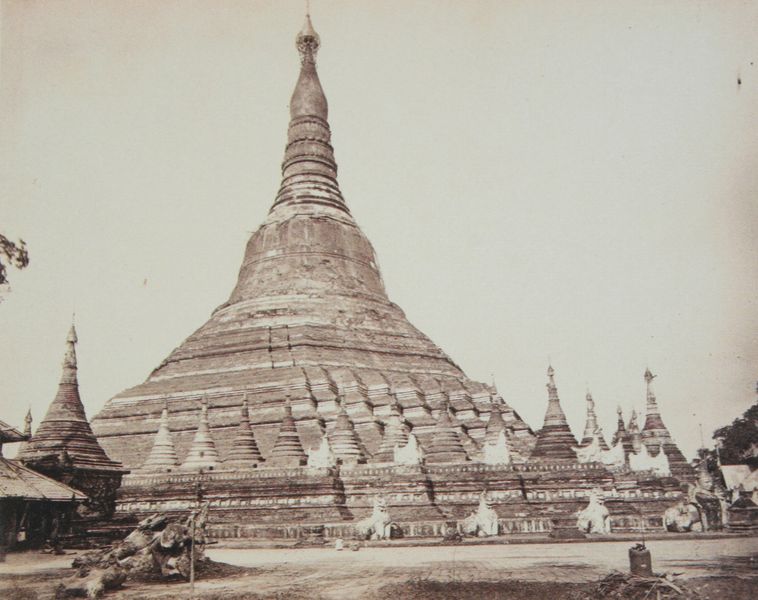
Titel: Die goldene Pagoda (Shoag-dagon), Rangoon
Künstler: J. Jackson
Standort: München
Institution: Sammlung Dietmar Siegert
Schlagwörter: baum, dunkel, himmel, laub, schatten, weiß, sand, braun, grau, hell, licht, schwarz, dach, gebäude, haube, zylinder, alt, architektur, gesicht, spitze, stein, steine, ast, hügel, hütte, spitzen, kreis, rund, tondo, turm, turmspitze, skulptur, statue, gepäck, dächer, mauer, ziegel, klein, kutsche, platz, sepia, figuren, kuppel, treppen, spitz, hoch, foto, fotografie, photographie, ringe, kloster, orient, religion, türmchen, türme, palast, kegel, denkmal, asien, schwarz-weiß, asiatisch, photo, chinesisch, skulpturen, löwen, antik, reise, hmmel, zipfel, himel, tempel, tholos, verehrung, pyramide, fotographie, indien, mausoleum, pagode, bau, drache, kleiner, tempelanlage, historisch, bauwerk, photografie, vorplatz, grabmahl, stelen, dokumentation, elephant, südamerika, pagoden, thailand, stupa, ausland, ankor, tempelwächter, ankor watt, stupe, #baum, verjüngend